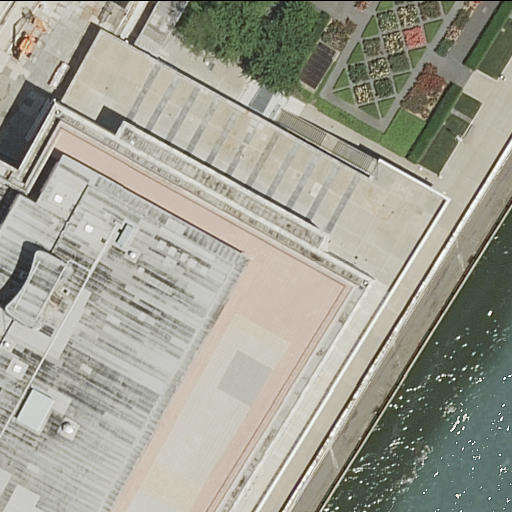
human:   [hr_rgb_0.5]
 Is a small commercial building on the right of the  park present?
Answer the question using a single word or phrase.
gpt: no

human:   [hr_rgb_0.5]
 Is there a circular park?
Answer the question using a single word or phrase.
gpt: no

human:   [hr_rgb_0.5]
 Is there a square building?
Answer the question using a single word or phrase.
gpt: no

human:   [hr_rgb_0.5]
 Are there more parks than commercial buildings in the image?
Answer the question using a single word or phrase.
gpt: yes

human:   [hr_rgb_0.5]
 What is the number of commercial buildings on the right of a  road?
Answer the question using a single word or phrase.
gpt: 0

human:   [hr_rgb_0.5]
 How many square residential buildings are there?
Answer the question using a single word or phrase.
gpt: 0

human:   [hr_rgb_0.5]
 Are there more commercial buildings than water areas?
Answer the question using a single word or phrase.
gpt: no

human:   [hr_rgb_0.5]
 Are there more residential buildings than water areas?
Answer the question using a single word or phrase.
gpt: no

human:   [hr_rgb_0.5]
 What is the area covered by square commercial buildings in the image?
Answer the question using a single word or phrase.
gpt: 0m2

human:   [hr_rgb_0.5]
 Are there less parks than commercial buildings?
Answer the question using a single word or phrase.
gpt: no

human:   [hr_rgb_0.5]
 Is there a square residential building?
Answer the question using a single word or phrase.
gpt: no

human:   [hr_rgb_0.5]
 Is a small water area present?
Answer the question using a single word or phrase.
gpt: no

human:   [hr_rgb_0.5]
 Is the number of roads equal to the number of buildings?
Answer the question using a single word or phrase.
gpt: no

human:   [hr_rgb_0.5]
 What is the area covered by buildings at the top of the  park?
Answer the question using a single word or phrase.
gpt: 0m2

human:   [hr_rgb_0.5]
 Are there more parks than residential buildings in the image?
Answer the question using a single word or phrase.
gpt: yes

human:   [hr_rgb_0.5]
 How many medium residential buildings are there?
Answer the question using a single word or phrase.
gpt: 0

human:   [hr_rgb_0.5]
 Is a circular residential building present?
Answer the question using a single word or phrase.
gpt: no

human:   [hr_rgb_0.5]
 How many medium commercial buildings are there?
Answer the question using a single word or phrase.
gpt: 0

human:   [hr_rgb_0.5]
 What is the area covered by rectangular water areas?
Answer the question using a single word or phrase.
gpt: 1211m2

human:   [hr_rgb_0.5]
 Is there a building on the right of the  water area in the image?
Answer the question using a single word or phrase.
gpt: no

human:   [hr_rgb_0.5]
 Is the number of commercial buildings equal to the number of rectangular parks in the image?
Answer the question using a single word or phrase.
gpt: no

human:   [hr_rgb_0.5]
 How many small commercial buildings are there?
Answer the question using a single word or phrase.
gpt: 0

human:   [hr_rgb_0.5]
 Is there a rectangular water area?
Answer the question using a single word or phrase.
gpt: yes

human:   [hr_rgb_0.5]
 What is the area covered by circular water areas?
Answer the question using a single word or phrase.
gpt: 0m2

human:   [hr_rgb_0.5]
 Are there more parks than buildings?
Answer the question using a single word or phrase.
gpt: no

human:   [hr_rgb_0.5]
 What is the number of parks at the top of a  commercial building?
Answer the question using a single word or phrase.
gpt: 0

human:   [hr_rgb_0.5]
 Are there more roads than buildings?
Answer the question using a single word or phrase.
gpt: yes

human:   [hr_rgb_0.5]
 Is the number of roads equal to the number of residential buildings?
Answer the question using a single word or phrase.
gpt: no

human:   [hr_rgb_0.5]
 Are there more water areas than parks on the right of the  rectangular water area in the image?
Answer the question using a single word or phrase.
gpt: no

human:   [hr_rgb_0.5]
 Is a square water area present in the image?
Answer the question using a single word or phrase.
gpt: no

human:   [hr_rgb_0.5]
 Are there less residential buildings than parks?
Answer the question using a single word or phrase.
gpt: yes

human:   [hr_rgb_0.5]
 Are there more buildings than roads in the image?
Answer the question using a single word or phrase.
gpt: no

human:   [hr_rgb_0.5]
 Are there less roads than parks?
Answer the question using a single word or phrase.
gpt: no

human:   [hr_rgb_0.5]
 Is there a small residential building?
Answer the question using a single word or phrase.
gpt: no

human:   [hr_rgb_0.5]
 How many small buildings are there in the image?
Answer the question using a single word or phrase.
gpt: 1

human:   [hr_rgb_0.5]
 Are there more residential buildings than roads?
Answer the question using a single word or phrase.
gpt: no

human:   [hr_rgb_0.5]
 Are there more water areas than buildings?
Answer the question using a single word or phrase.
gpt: no